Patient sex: M
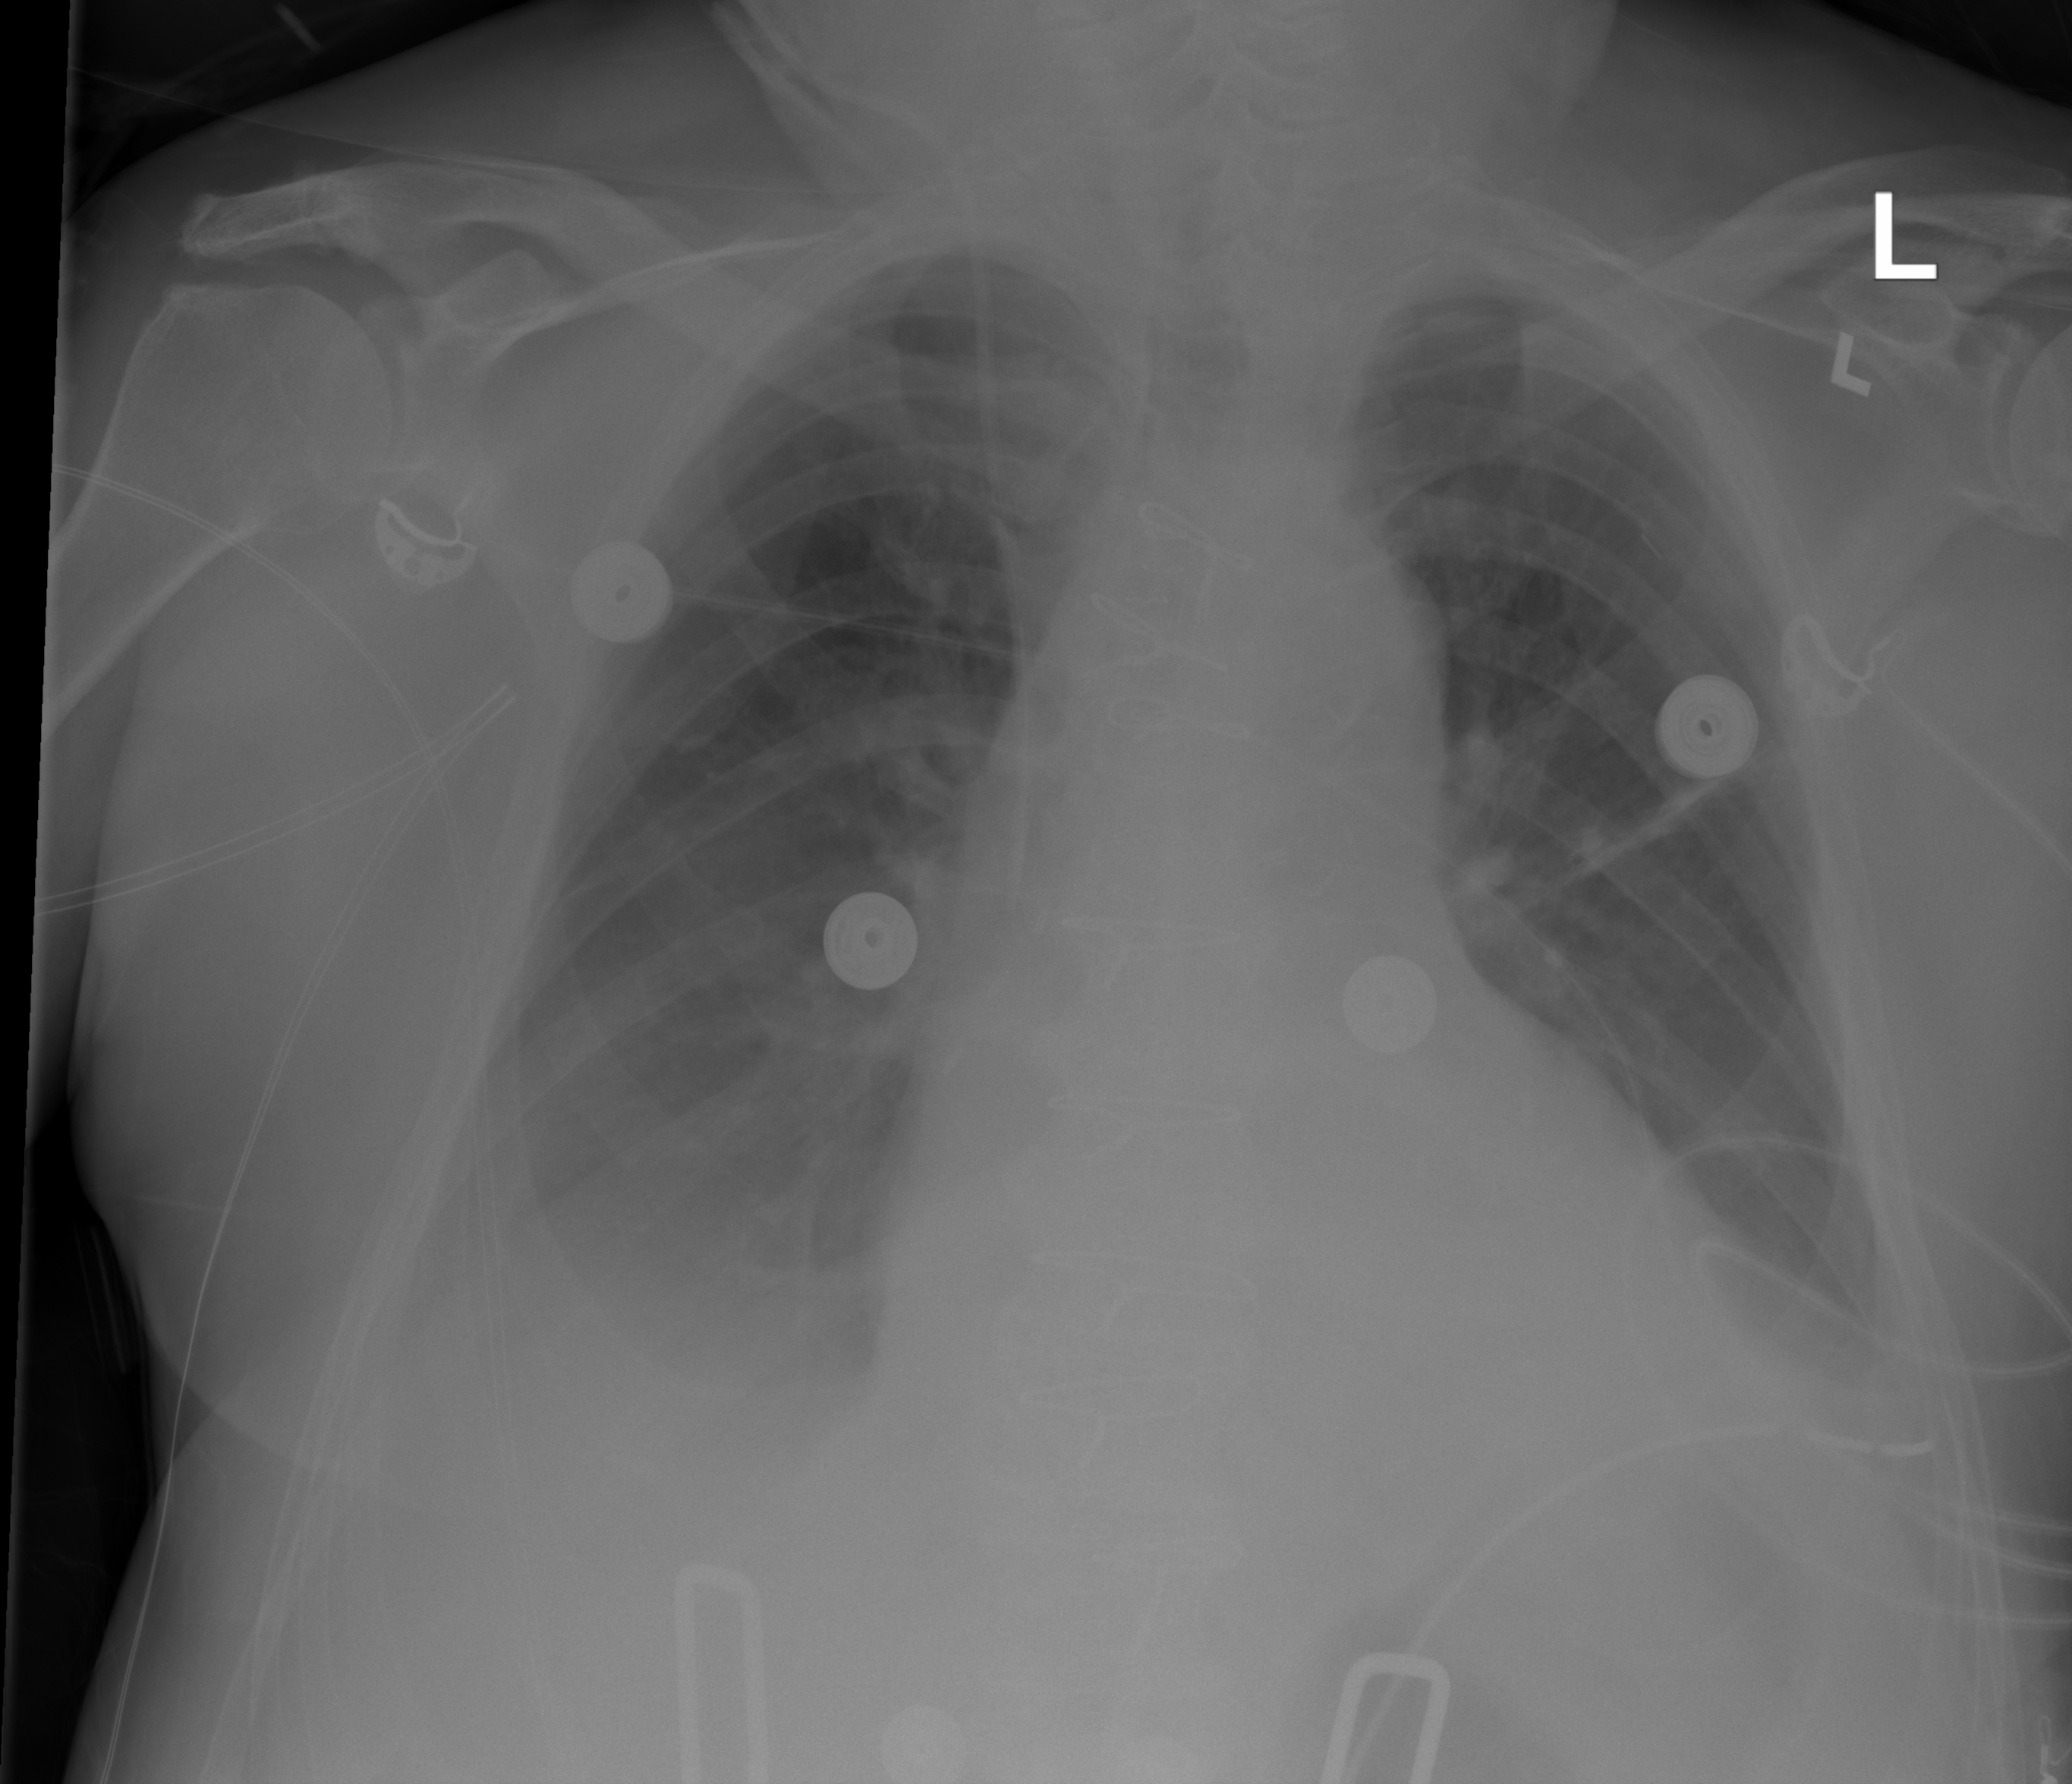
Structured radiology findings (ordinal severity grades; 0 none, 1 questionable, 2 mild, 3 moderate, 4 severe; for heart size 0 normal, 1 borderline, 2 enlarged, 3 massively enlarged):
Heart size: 2
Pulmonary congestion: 0
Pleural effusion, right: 2
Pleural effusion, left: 2
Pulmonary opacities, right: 0
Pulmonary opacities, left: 0
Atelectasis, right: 2
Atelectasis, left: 2